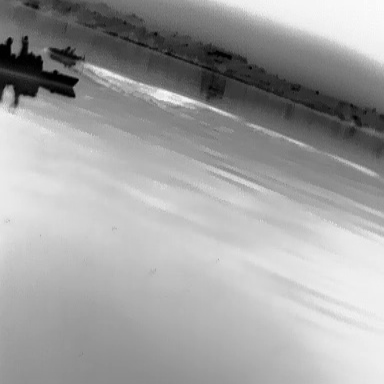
There is a canoe in the infrared image.